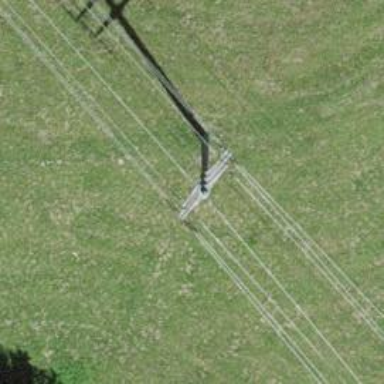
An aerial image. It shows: Power line is depicted.